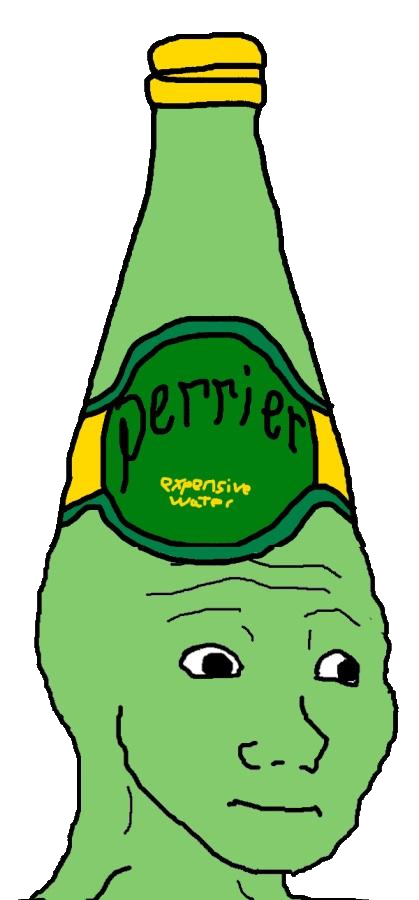
Label: 5_Objakt